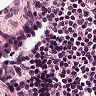
Metastatic tissue present: no